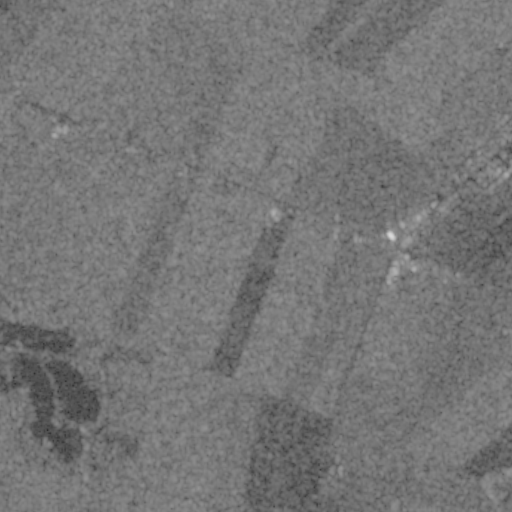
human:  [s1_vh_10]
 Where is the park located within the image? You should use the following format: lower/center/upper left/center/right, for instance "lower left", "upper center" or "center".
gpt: The park is located in the upper right of the image.
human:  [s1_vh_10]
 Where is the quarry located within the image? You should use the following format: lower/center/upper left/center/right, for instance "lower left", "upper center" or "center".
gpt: The quarry is located in the lower left of the image.
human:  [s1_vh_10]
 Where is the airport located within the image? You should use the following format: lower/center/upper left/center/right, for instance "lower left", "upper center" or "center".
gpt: There is no airport in the image.

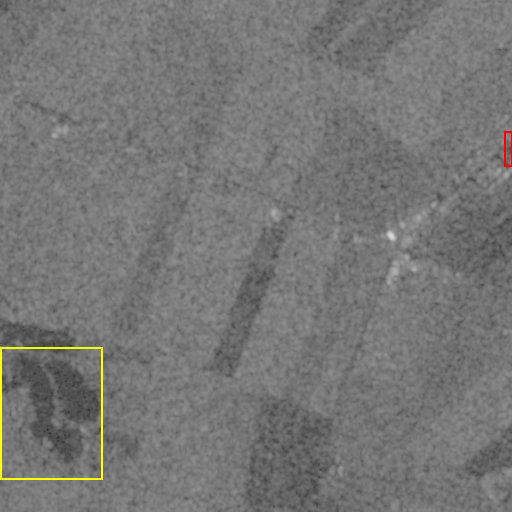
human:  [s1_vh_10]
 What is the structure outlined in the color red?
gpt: The structure outlined in red is a park.
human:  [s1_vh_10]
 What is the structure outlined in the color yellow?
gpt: The structure outlined in yellow is a quarry.
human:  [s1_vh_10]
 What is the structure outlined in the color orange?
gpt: There is no orange outline.